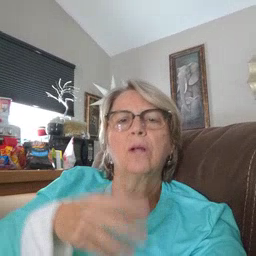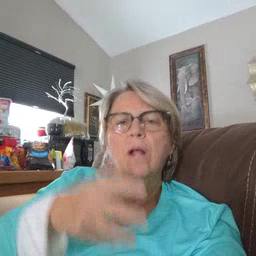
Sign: after